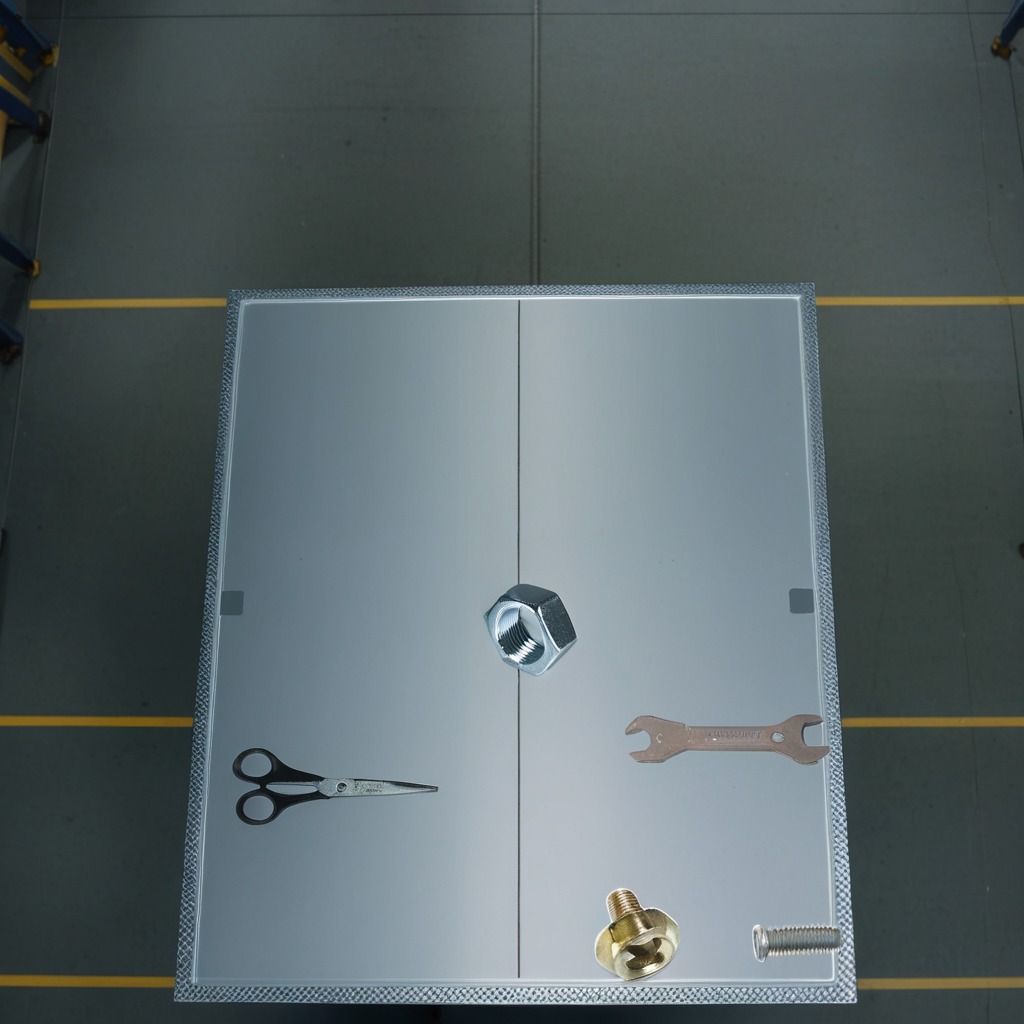
A metal machine screw, a coiled metal spring, a metal nut, a pair of scissors, and a wrench are lying on the toolbox surface.